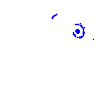
Particle: electron